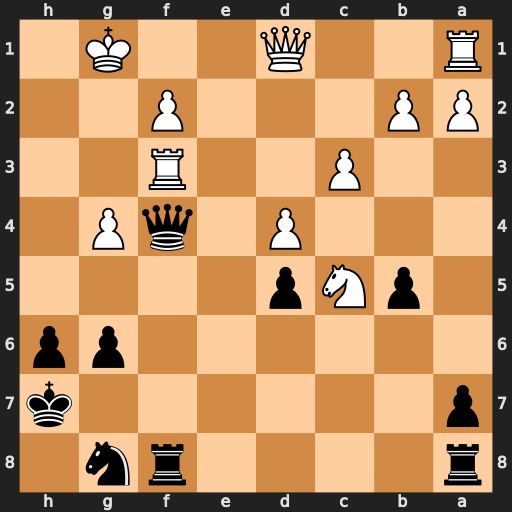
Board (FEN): r4rn1/p6k/6pp/1pNp4/3P1qP1/2P2R2/PP3P2/R2Q2K1
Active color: b
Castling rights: -
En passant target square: -
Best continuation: Qxf3 Qxf3 Rxf3